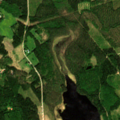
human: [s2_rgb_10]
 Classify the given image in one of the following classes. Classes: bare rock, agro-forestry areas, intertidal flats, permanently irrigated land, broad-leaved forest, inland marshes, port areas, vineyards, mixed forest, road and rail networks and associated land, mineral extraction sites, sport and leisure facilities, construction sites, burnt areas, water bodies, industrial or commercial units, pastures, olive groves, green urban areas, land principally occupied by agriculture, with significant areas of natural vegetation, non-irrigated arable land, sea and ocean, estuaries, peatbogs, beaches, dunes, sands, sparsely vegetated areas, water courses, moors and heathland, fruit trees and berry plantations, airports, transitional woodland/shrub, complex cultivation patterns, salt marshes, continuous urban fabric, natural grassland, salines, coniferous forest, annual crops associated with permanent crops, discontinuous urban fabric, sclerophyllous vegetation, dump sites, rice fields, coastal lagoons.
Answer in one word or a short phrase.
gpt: broad-leaved forest, coniferous forest, mixed forest, transitional woodland/shrub